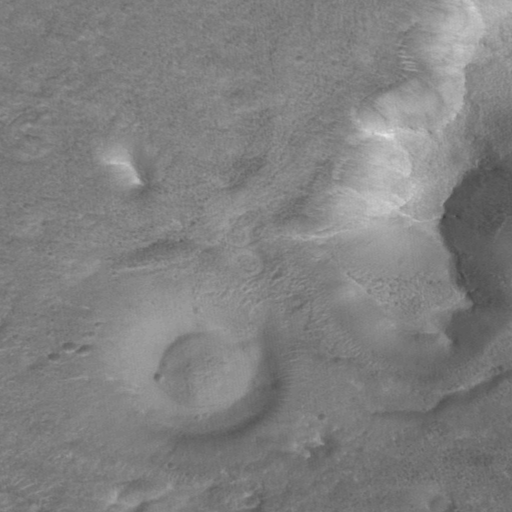
Objects detected: cone, cone